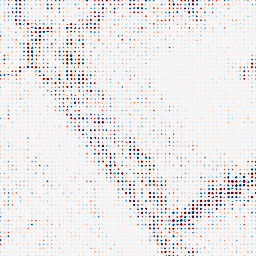
Category: wavelet
Decomposition family: wavelet_dwt
Decomposition parameters: wavelet: db8
level: 3
Upsampling method: sinc_blackman
Upsampling parameters: scale: 8
kernel_size: 4
Upsampling scale: 8